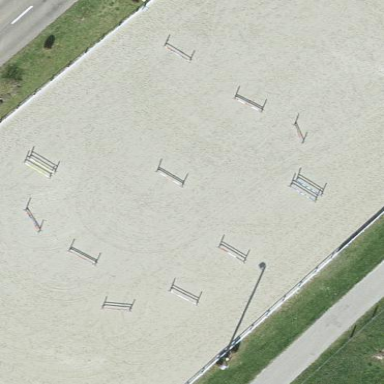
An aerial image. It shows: Equestrian pitch used for leisure and sports activities.